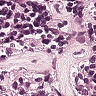
Metastatic tissue present: no